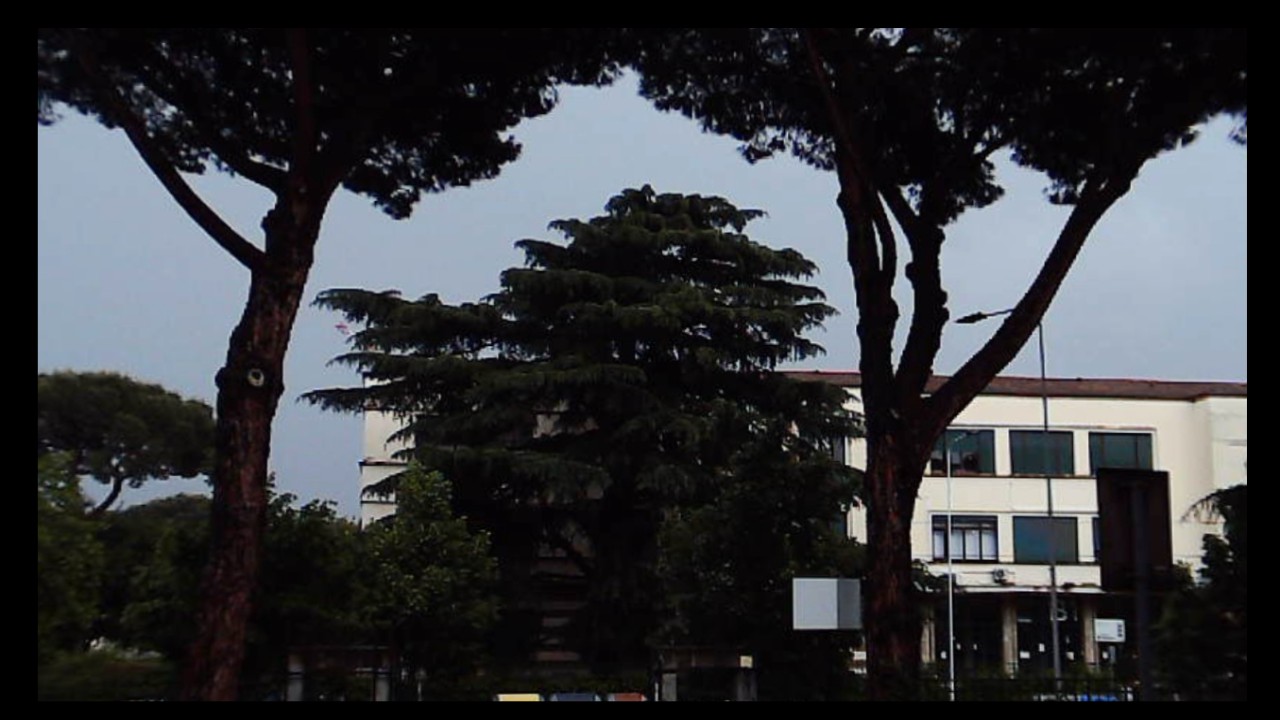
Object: DarwinFPV cineape20